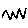
Label: zigzag